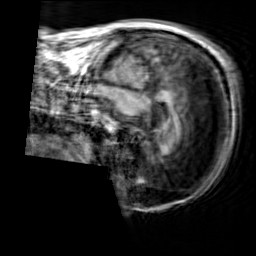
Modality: T1w
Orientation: sagittal
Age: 68
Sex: male
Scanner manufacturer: siemens
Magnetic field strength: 3 T
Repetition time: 2.3 s
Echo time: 0.00303 s